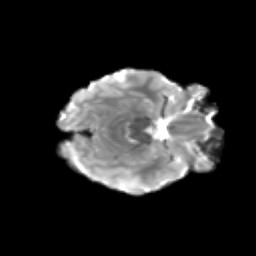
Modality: T2w
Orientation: axial
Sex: female
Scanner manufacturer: siemens
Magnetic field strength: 3 T
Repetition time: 5 s
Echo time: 0.071 s